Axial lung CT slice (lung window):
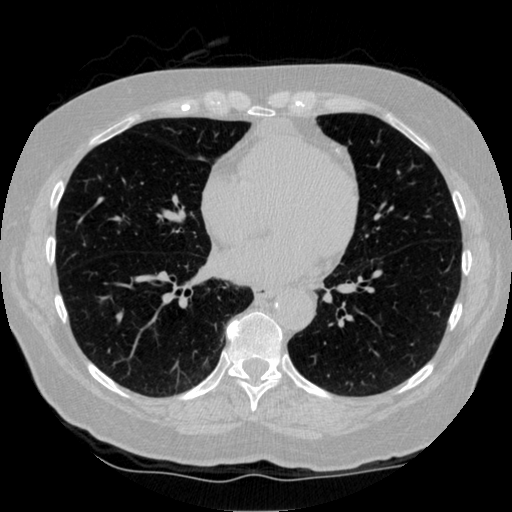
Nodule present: yes
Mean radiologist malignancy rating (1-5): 3